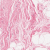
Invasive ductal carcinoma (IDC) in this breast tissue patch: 0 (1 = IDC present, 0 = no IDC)